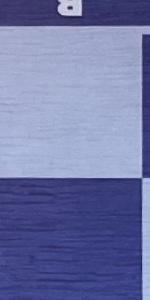
Label: Empty